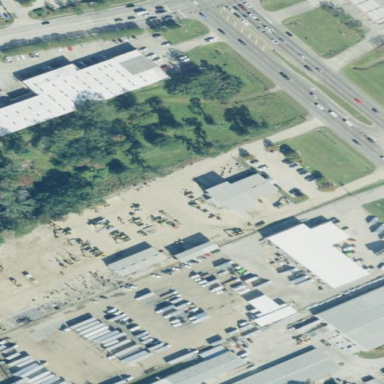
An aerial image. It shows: Retail area.